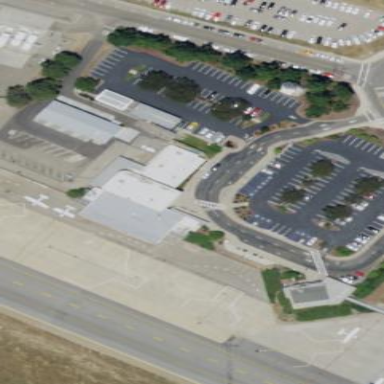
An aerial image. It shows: Terminal building at airport.